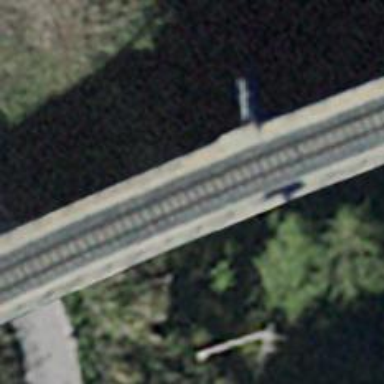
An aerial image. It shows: Narrow-gauge railway with electrified tracks and one viaduct bridge.